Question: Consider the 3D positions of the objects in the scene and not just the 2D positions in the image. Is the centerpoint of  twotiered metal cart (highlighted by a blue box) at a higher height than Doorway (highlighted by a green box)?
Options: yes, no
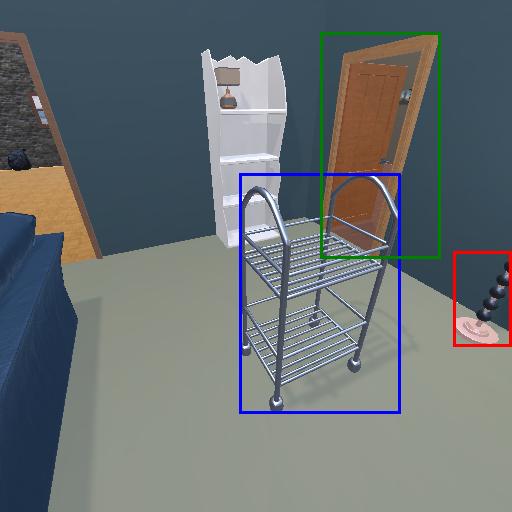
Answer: yes